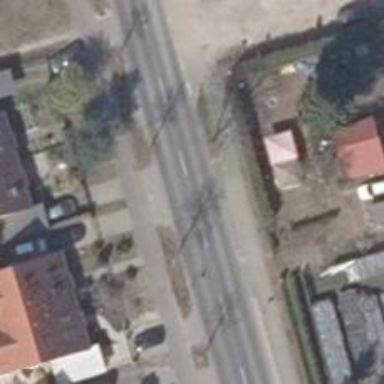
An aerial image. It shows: Public transport stop position.